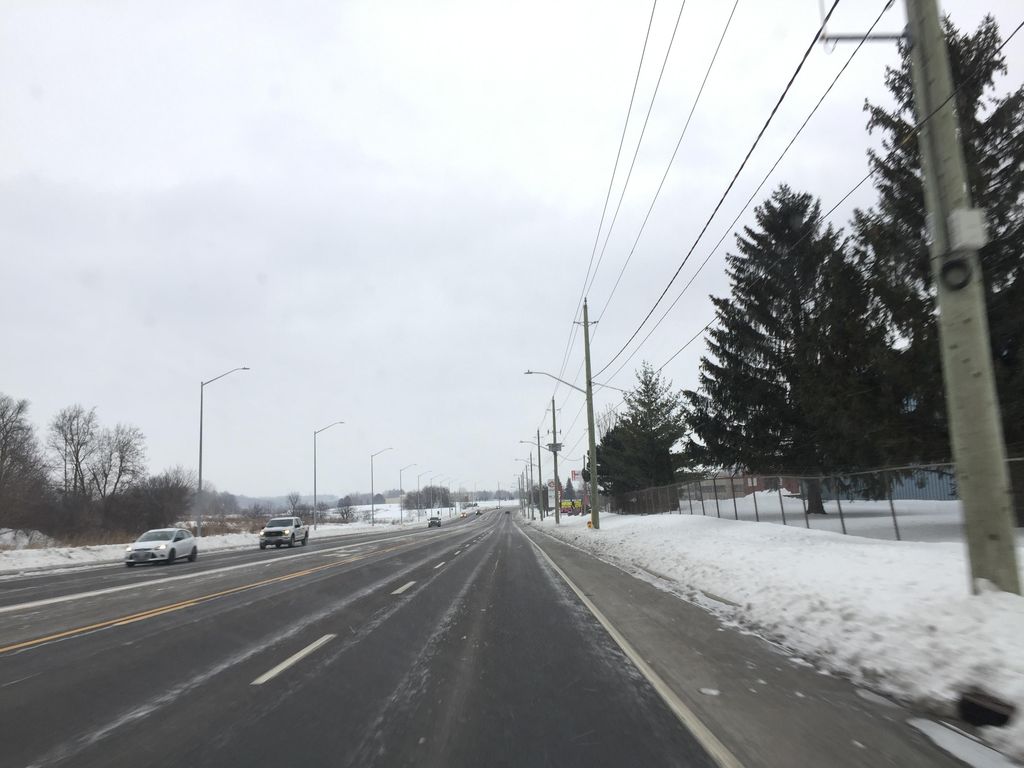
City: kitchener-waterloo